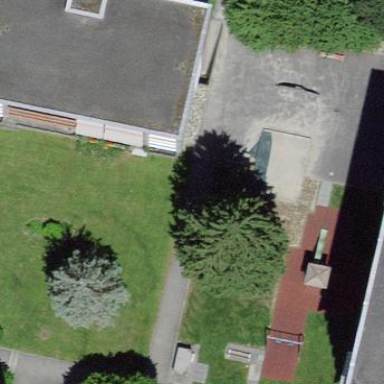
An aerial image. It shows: Playground area for leisure land.